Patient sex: F
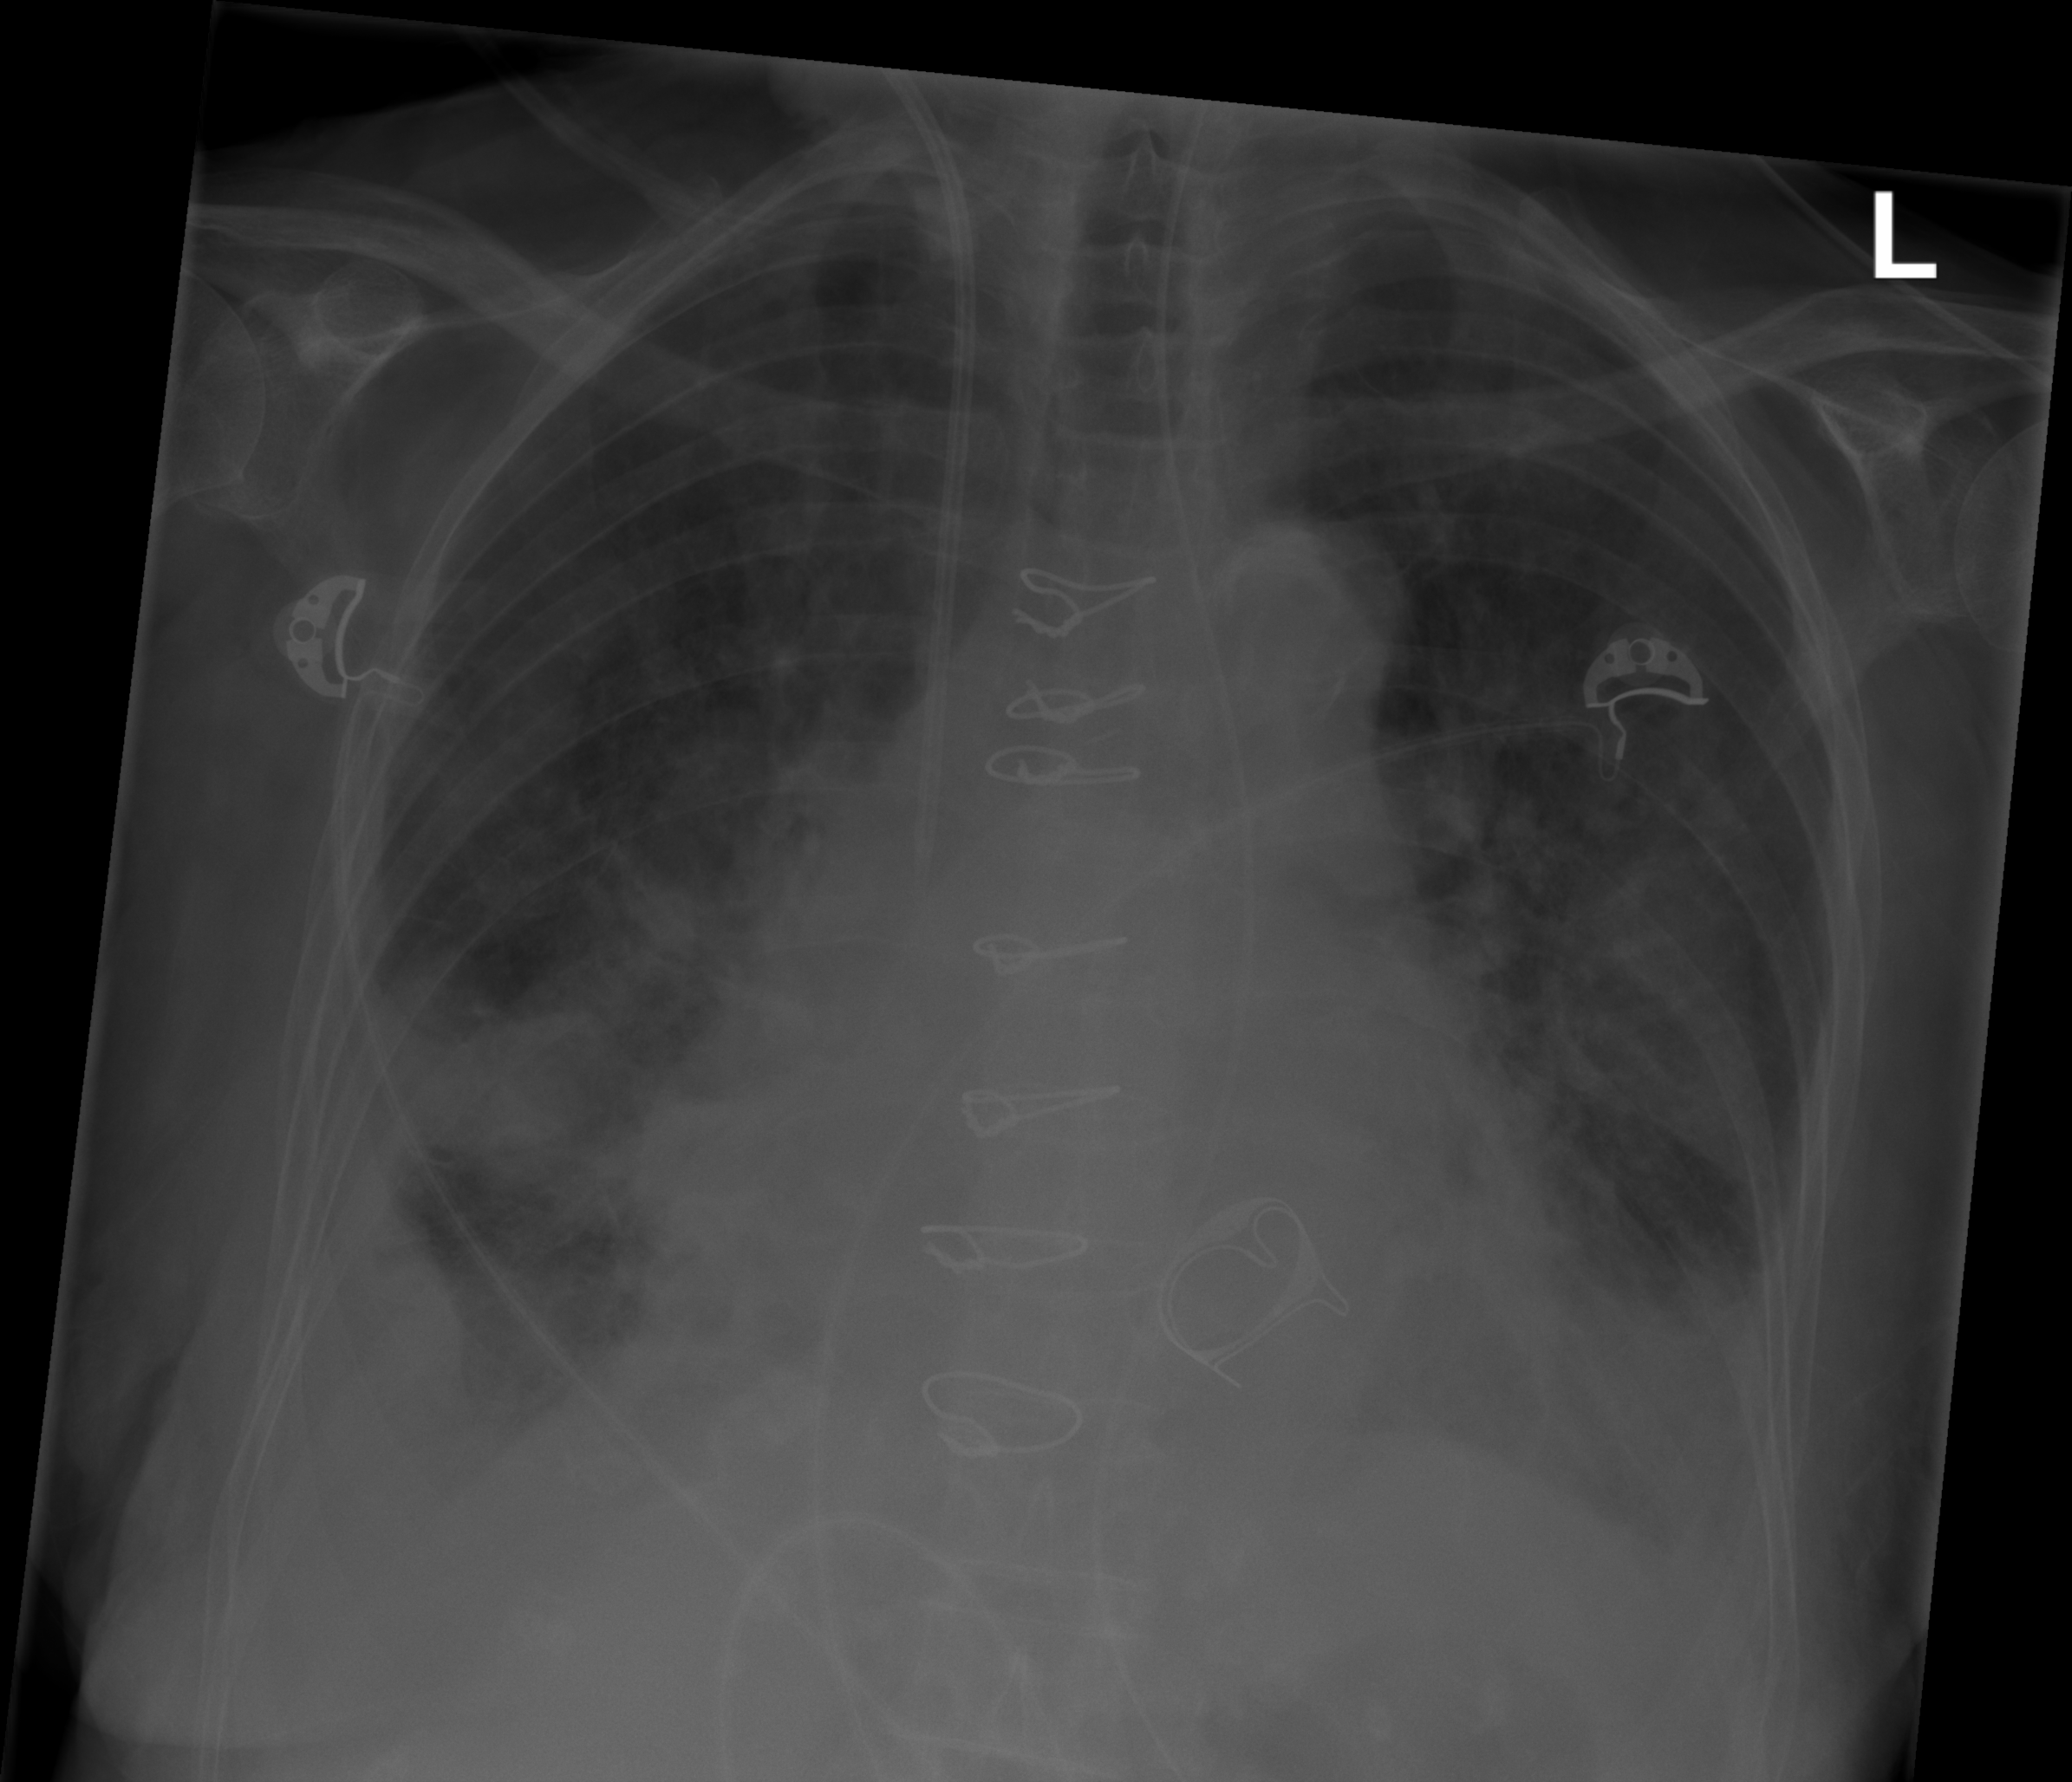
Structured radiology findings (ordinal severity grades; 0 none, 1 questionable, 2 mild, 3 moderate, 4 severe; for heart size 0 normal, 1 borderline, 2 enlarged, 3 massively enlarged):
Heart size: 2
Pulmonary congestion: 2
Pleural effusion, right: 3
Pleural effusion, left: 2
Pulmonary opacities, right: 3
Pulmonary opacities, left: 3
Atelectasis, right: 2
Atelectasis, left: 2